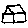
Label: house